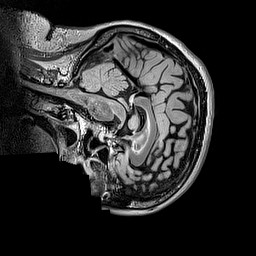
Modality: FLAIR
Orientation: sagittal
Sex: female
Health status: ill
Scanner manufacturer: siemens
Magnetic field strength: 3 T
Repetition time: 5 s
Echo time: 0.388 s